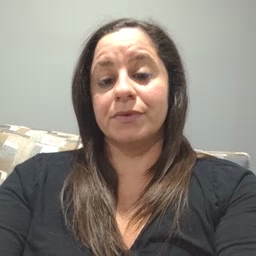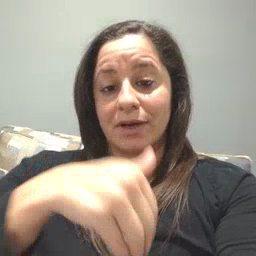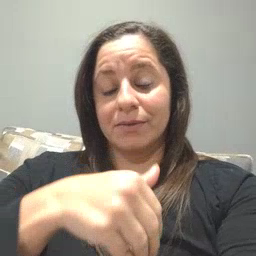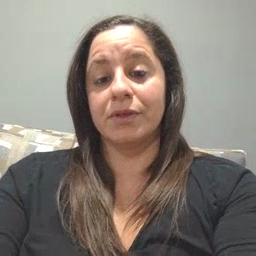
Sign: night